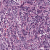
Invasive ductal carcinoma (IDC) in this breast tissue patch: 1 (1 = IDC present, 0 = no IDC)